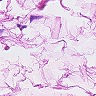
Metastatic tissue present: no